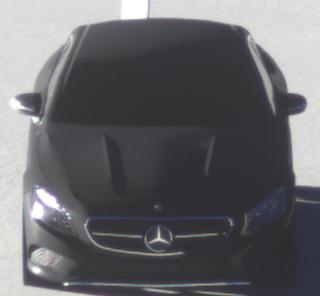
Make: Mercedes-Benz
Model: S 400 Coupé
Detailed model: S-Class (217) Coupé
Model produced from: 2015/10
Model produced until: 2017/09
Doors: 2
Color: black
Road condition: dry road
Daytime: sunrise or sunset
Contrast: high contrast